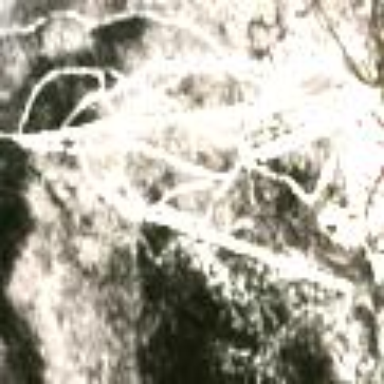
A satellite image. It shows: Area designated for winter sports.